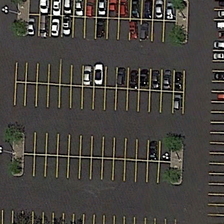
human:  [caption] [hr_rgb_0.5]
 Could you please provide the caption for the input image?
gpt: some cars are parked in a parking lot .

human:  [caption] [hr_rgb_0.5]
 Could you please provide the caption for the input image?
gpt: some cars are parked in a parking lot .

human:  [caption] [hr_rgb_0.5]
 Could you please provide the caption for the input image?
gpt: some cars are parked in a parking lot .

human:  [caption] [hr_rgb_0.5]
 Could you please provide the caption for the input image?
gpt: some cars are parked in a parking lot .

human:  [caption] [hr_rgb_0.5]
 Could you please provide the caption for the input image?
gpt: some cars are parked in a parking lot .